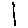
Label: line